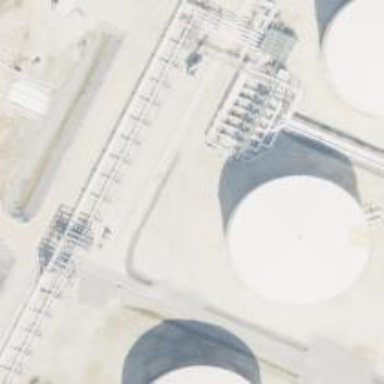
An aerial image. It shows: Storage tank which is man-made.